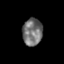
Tissue: skin
Cell type: Epithelial cells
Senescence score: 0.2554
Nuclear area (px): 529
Mean DAPI intensity: 115.244